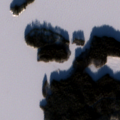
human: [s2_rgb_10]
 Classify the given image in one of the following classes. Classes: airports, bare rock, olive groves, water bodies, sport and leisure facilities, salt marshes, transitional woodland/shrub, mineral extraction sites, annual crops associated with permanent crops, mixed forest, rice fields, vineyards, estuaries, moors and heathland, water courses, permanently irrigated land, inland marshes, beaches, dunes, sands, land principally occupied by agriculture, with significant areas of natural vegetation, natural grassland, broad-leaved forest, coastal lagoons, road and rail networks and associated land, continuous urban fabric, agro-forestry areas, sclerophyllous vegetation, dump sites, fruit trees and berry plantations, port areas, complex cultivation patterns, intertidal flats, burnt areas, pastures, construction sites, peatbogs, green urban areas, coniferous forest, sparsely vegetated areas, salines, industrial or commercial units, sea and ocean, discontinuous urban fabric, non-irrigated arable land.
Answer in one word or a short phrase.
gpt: coniferous forest, water bodies